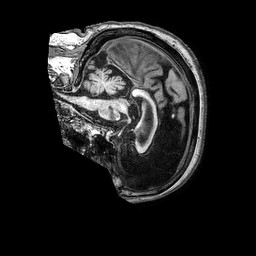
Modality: T1w
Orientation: sagittal
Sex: female
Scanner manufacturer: philips
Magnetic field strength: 3 T
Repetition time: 0.006956 s
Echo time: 0.003202 s